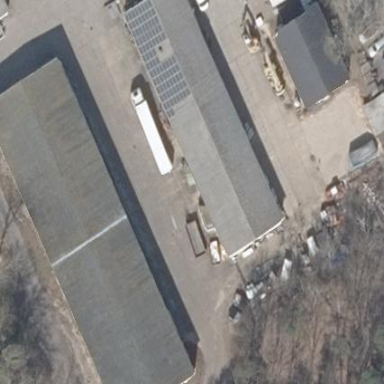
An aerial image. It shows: Industrial building with gabled roof.